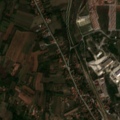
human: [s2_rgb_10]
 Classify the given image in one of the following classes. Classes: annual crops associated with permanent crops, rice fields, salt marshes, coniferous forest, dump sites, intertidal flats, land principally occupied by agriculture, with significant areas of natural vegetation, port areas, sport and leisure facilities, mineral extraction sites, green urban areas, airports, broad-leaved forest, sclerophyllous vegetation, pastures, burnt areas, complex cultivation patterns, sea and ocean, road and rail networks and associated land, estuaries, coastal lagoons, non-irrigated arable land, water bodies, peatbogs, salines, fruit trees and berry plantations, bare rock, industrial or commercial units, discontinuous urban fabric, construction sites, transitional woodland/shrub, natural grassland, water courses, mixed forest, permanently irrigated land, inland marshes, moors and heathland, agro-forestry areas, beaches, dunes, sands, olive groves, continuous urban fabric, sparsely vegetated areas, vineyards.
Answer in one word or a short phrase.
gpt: discontinuous urban fabric, industrial or commercial units, non-irrigated arable land, complex cultivation patterns, land principally occupied by agriculture, with significant areas of natural vegetation